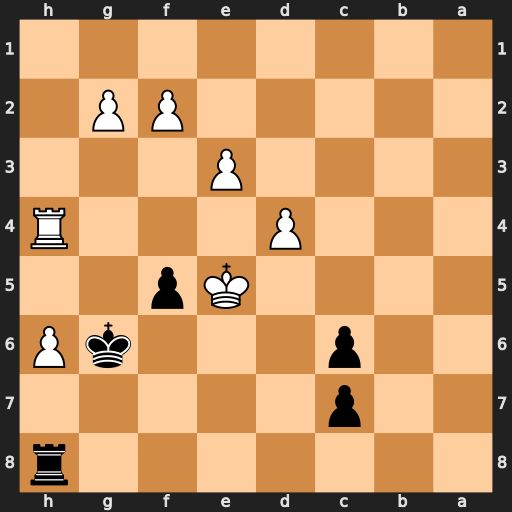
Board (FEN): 7r/2p5/2p3kP/4Kp2/3P3R/4P3/5PP1/8
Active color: b
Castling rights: -
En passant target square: -
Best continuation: Kg5 Ke6 Kxh4